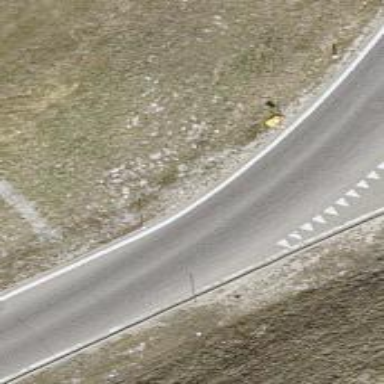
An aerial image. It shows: Asphalt road classified as primary highway.